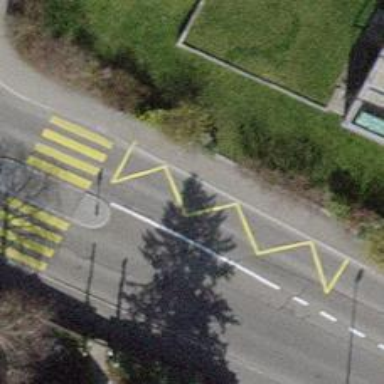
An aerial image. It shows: Bus stop with platform for public transport.